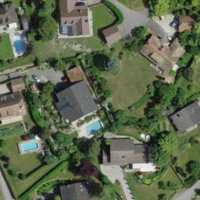
EUNIS habitat code: 55
Species observed at this site:
Ilex aquifolium